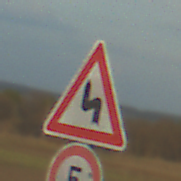
Verkehrszeichen: DoppelkurveZunaechstLinks
Zusatzzeichen unten: Geschwindigkeit5
Umgebung: Outdoor, Nature
Tageszeit: SunriseSunset
Wetter: PartlyCloudy
Licht: Natural
Jahreszeit: NotSpecified
Kontrast: MediumContrast